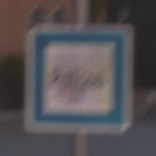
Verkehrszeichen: Polizei
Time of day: SunriseSunset
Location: Outdoor (Urban)
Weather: Clear
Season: NotSpecified
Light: Natural